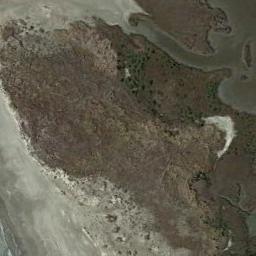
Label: wetland